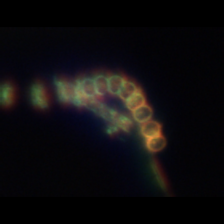
Taxon: Chaetoceros
Group: Diatoms